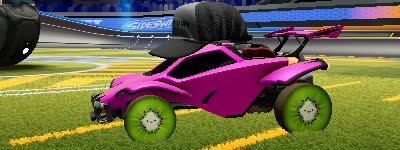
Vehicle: octane